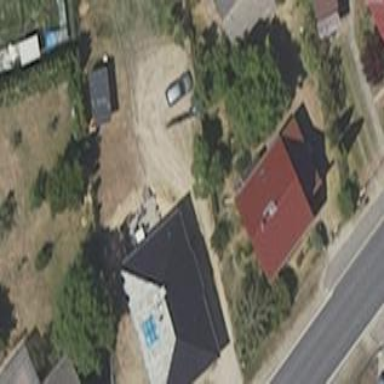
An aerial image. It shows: House with hipped roof oriented along.